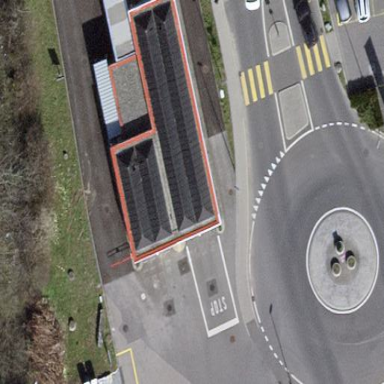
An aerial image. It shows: Building serving as car wash facility.